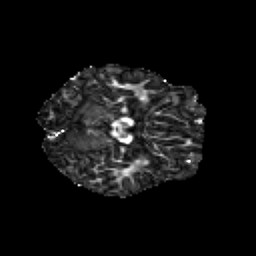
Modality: FA
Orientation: axial
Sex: male
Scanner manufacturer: siemens
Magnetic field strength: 3 T
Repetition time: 5 s
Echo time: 0.071 s